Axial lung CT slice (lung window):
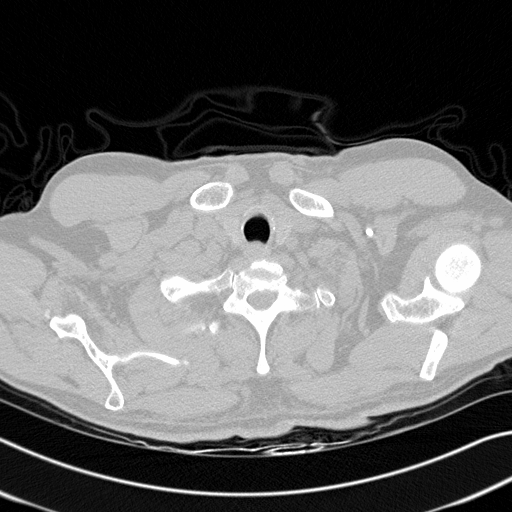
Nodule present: no